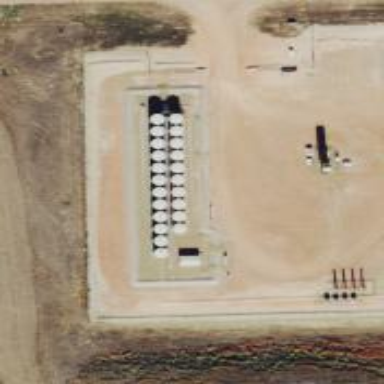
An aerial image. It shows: Storage tank that is man-made.